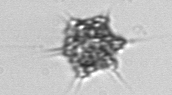
Label: Dictyocha